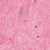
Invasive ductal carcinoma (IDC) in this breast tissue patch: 0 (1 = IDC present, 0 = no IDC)